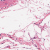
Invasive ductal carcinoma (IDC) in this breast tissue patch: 0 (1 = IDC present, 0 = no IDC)